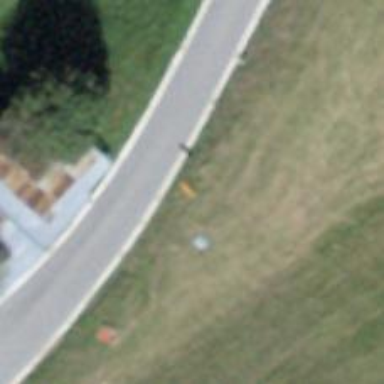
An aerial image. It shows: Pole with roof-covered pipeline marker.